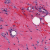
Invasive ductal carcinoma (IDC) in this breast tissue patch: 0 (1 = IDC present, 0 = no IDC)